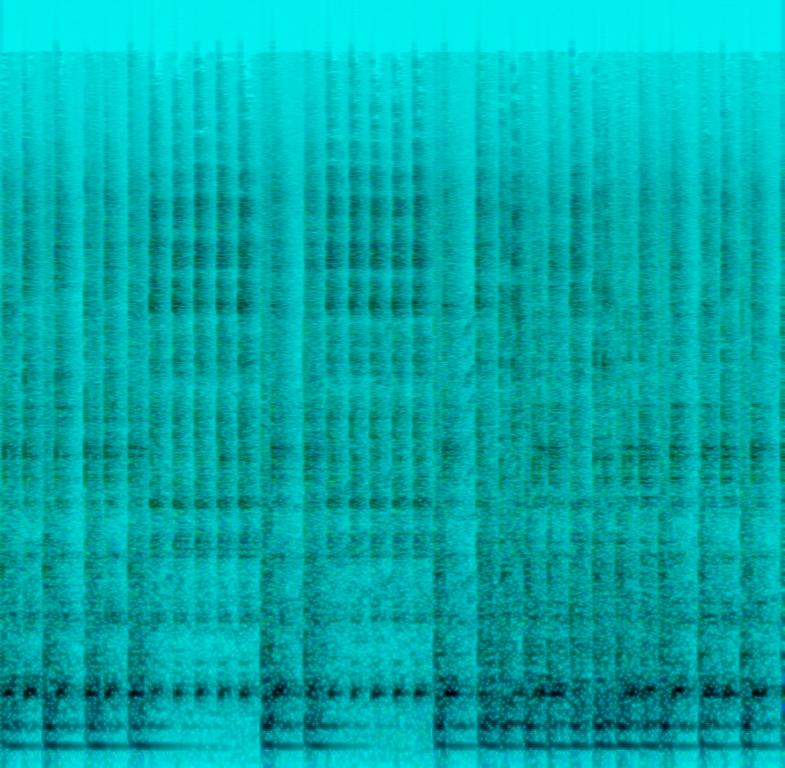
This audio contains someone playing percussion. In the background you can hear people's voices. This song may be playing in a cultural presentation.